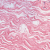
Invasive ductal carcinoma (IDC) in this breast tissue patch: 0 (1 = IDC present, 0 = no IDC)